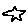
Label: star